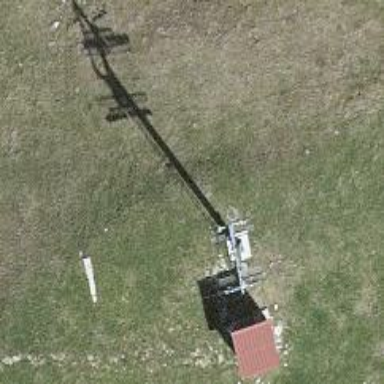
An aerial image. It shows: Pylon used for aerialway.